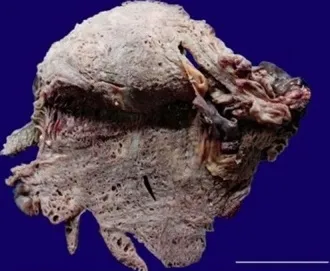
Gross specimen of small intestine with large cystic mesenteric mass encroaching the serosal surface of ileum and comprising of cysts containing milky fluid.
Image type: medical_photograph (other_medical_photograph)